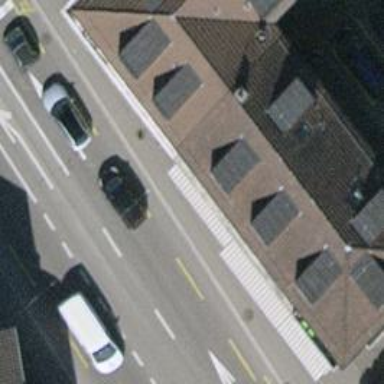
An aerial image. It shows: Tile-roofed apartment building.